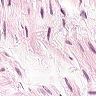
Metastatic tissue present: no